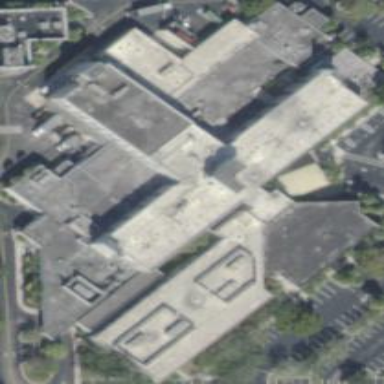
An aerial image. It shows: Hospital building.